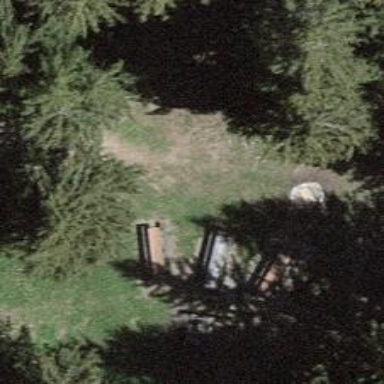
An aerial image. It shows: Picnic table located in leisure land area.